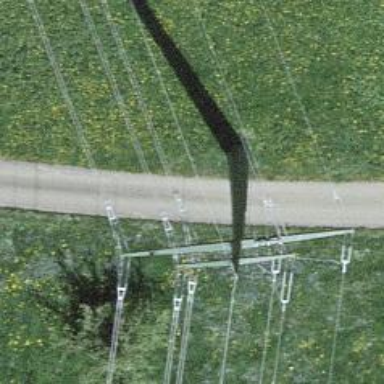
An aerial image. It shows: Power tower.